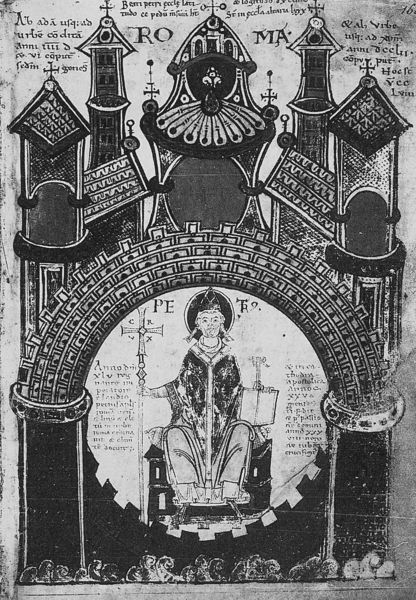
Titel: Liber Floridus
Künstler: Lambert von St. Omer
Standort: Herstellungsort: St. Omer (EU - F - Artois)
Institution: Gent, Universitätsbibliothek,
Schlagwörter: mann, säule, säulen, zeichnung, schloss, kirche, kreis, schrift, wellen, bogen, dächer, bischof, papst, zinnen, buch, burg, kreuz, türme, druck, seite, schwarzweiß, text, rom, heiligenschein, kreuze, jesus, mittelalter, mitra, thorn, petrus, ikone, latein, buchmalerei, würdenträger, kleriker, #säule, biuschof